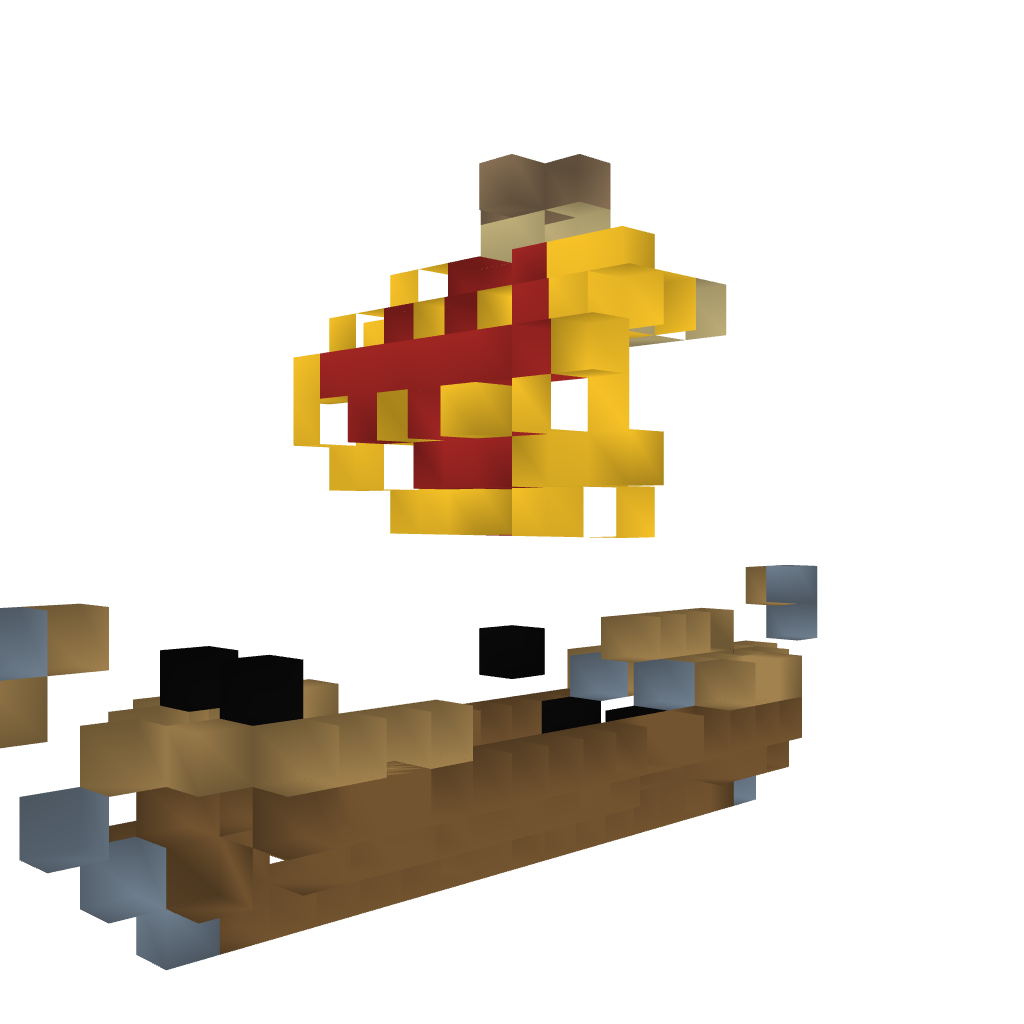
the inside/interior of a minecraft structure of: Viking Ship [Small]